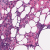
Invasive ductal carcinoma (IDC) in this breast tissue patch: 0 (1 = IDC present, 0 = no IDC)